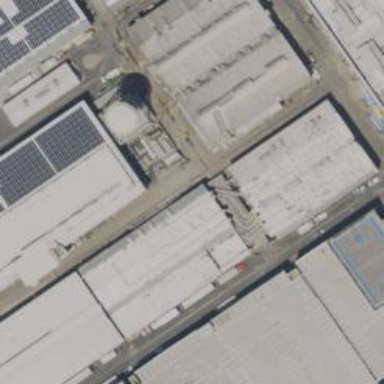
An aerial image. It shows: Industrial building used as television studio.